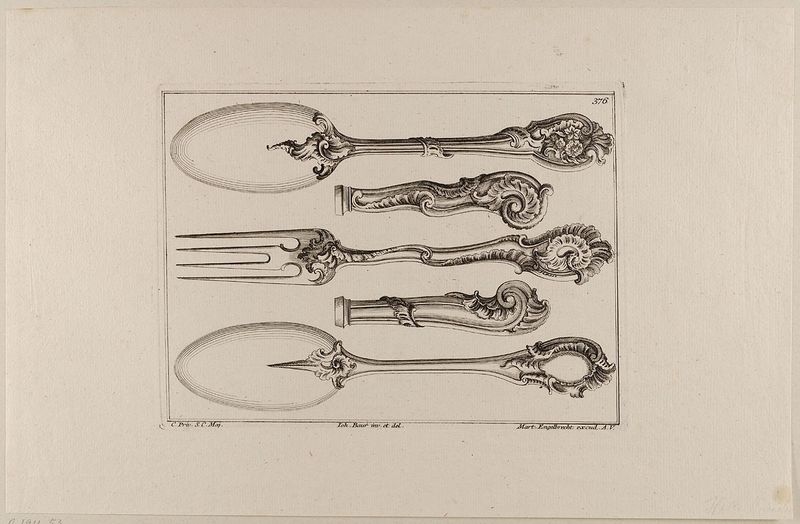
Titel: Ein Essbesteck
Künstler: Martin Engelbrecht
Standort: Hamburg
Institution: Museum für Kunst und Gewerbe Hamburg
Schlagwörter: schwarz, muster, rokoko, grafik, graphik, löffel, fotografie, photographie, druckgraphik, druckgrafik, radierung, kunstgewerbe, griffe, besteck, stiche, kupferstich, kunsthandwerk, gabel, rocaille, zinken, style, reproduktionen, industriedesign, druckerzeugnisse, muschelwerk, ornamentstich, vorlageblätter